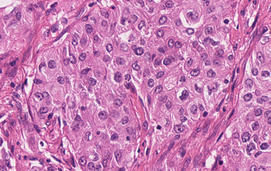
Tumor epithelial tissue: yes
Tumor-associated stroma tissue: yes
Normal tissue: no